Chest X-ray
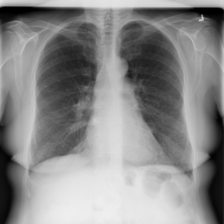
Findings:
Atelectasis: negative
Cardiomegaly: negative
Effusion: negative
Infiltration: negative
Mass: negative
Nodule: negative
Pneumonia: negative
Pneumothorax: negative
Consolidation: negative
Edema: negative
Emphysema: negative
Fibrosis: negative
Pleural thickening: negative
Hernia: negative